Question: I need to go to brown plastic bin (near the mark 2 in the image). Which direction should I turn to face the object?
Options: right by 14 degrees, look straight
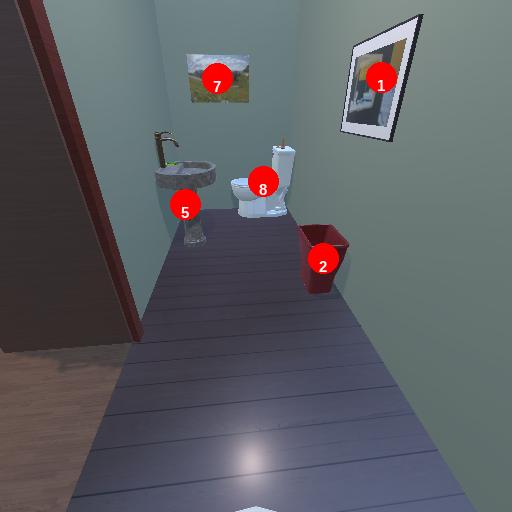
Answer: right by 14 degrees